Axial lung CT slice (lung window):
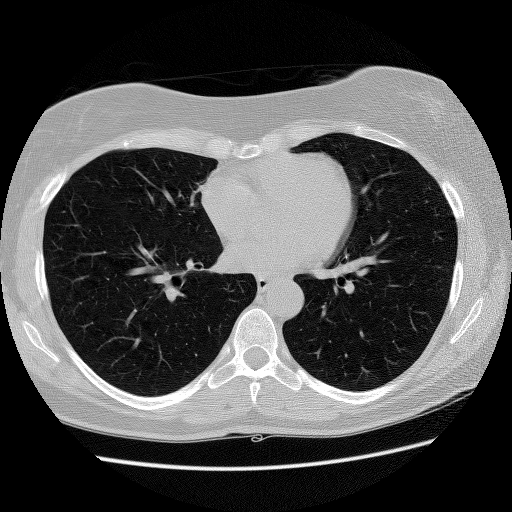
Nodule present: no